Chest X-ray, PA view. Patient: 23 years old, sex M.
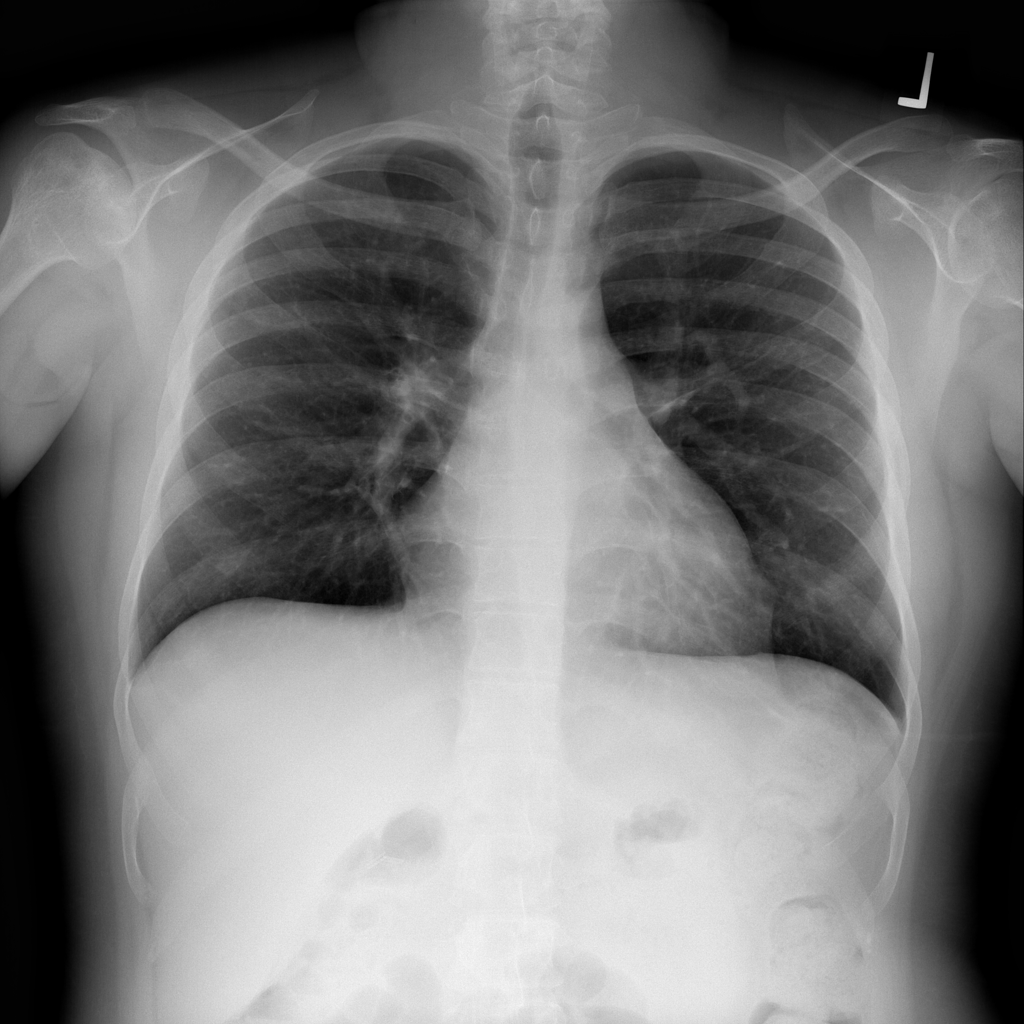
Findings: No Finding